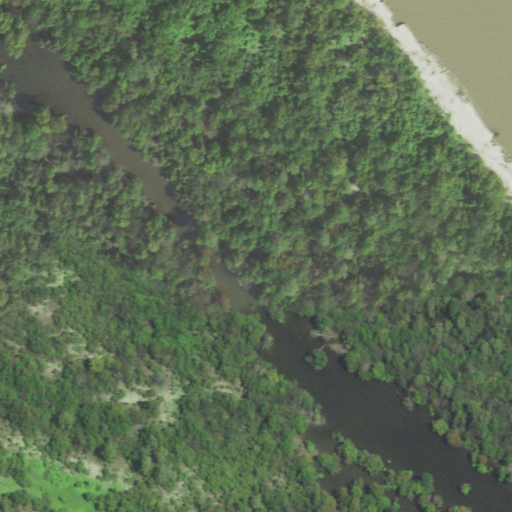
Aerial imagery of island in Louisiana named Fancy Point Towhead containing woody wetlands, herbaceous wetlands, and open water